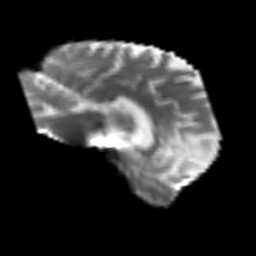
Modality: T2w
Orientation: sagittal
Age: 58
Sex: male
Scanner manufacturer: siemens
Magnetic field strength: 3 T
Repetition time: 3.2 s
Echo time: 0.081 s